Milling tool wear sample.
Tool blade image: 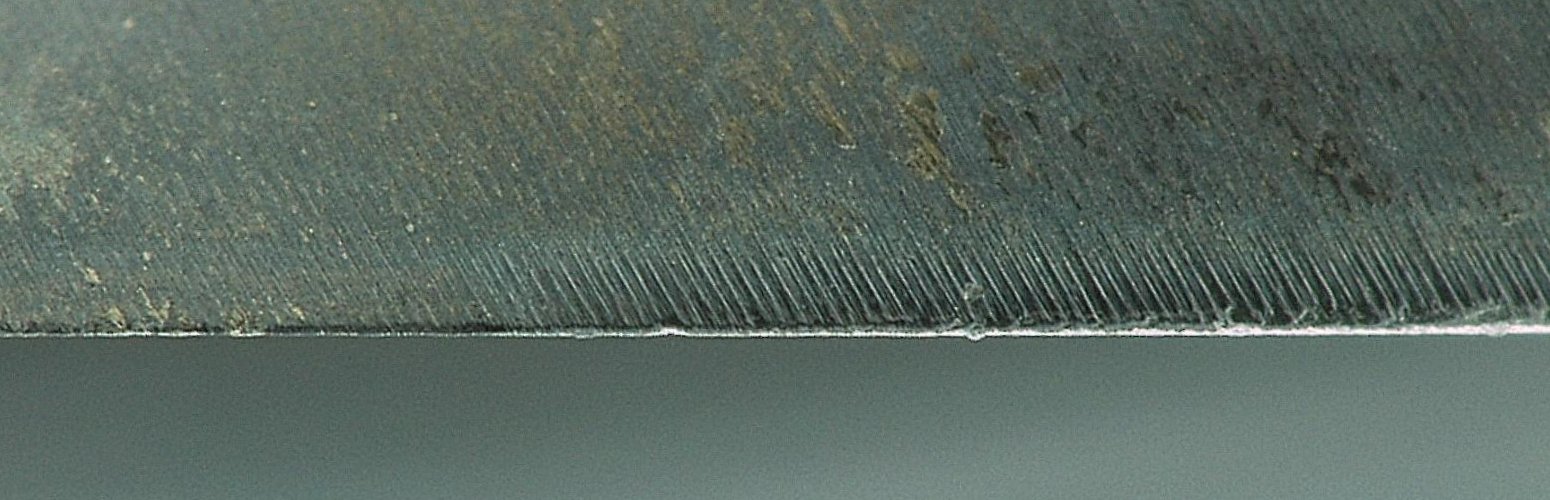
Chip image: 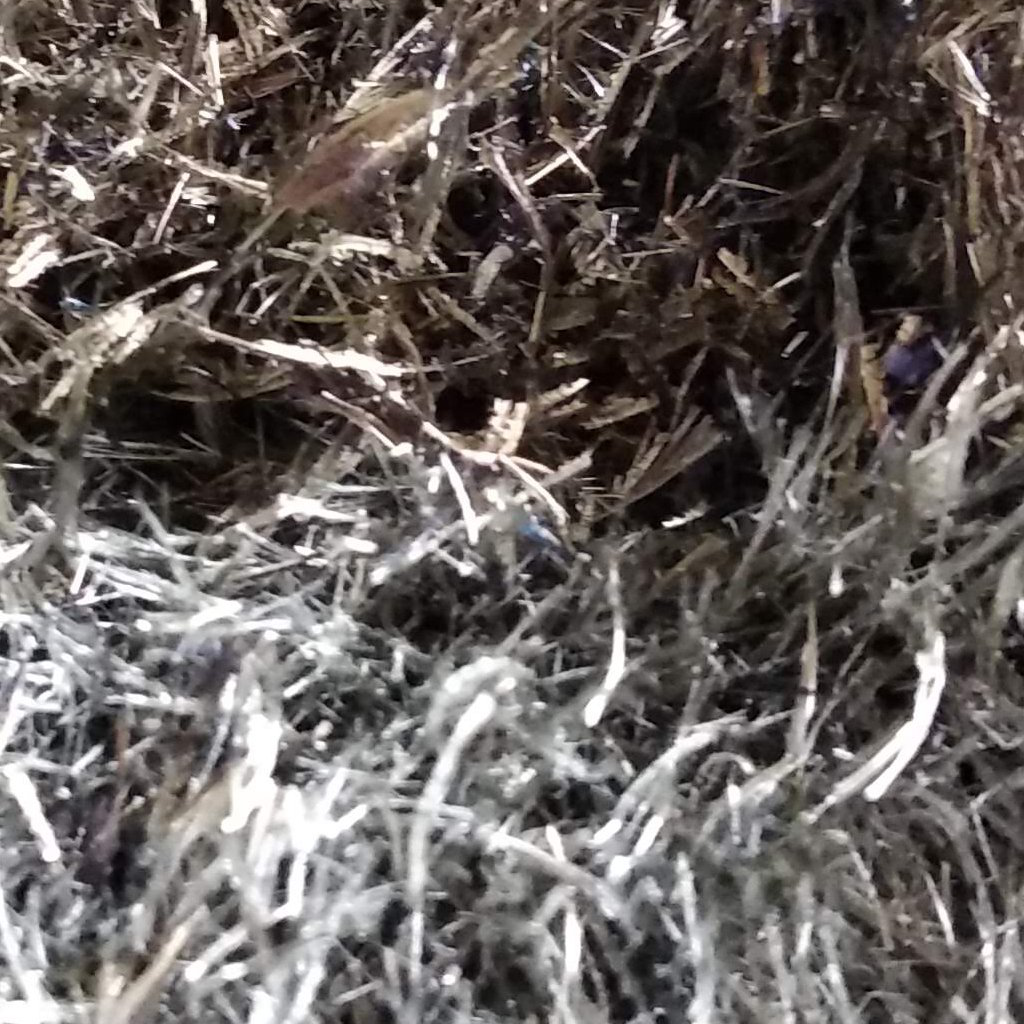
Workpiece image: 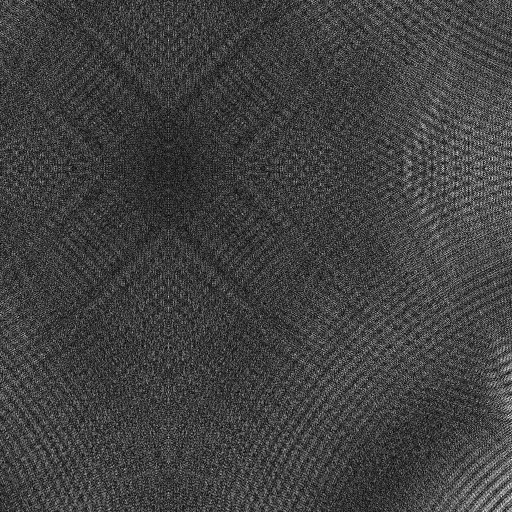
Tool wear state: sharp
Gaps: 0
Flank wear: 34.27
Overhang: 13.52
Force-signal Mel-spectrograms (X, Y, Z axes): 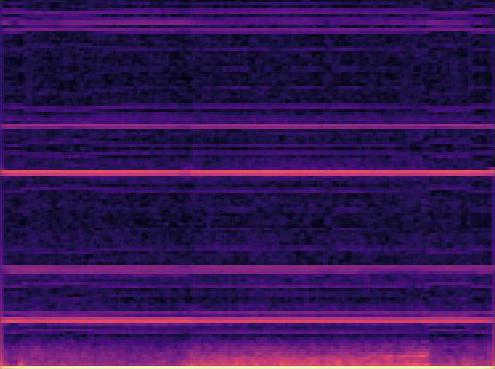 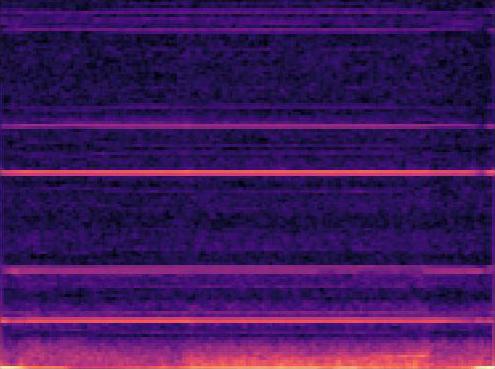 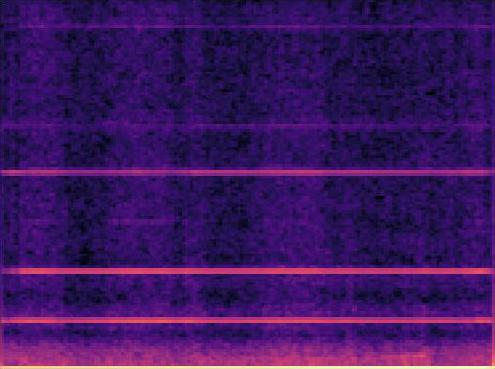
Force-signal scalograms (X, Y, Z axes): 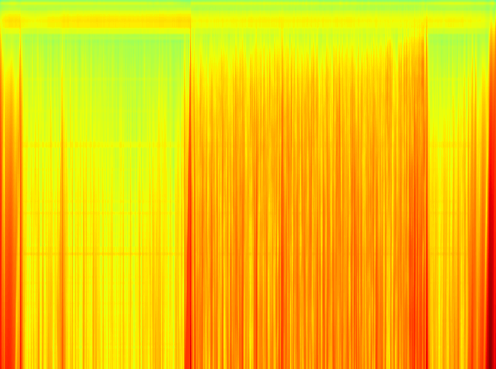 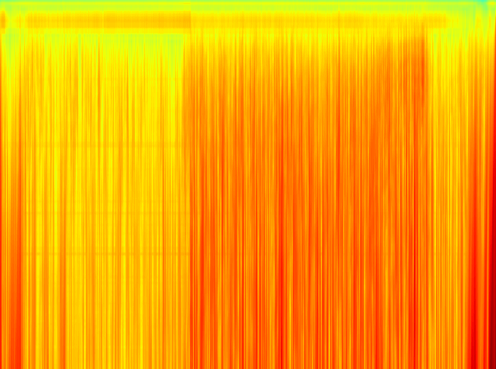 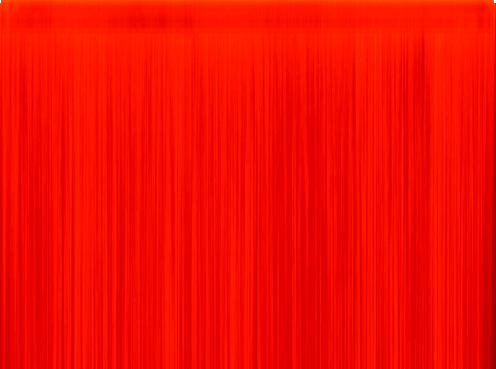
Force phase: initial_break_in_wear